【题型】填空题　【知识点】立体几何　【难度】easy
在四面体$ABCD$中，$\angle ACB = \angle ACD = 60^\circ$，$BC \perp CD$，$BC = CD$，则直线$AC$与$BD$的夹角为\underline{\ \ \ \ \ \ \ \ \ \ \ \ }
.

figure1
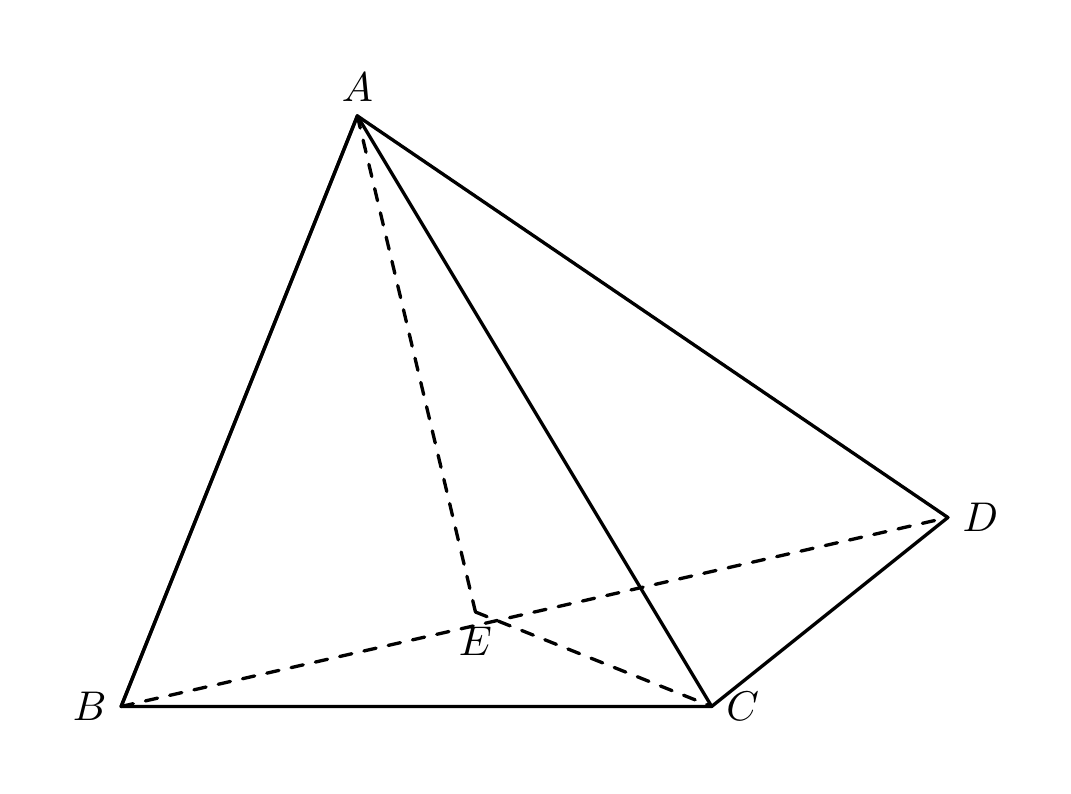
【解答】
【答案】$\boldsymbol{\frac{\pi}{2}}$

\vspace{0.3cm}

\noindent 【详解】设$BD$的中点为$E$，连接$AE$，$CE$，\\
$\because BC = DC$，$\therefore BD \perp CE$，\\
在
$\triangle ACB$与$\triangle ACD$中，$\angle ACB = \angle ACD = 60^\circ$，$AC = AC$，$BC = DC$，\\
$\therefore \triangle ACB \cong \triangle ACD$，$\therefore AB = AD$，又$E$为$BD$的中点，\\
$\therefore BD \perp AE$，又$BD \perp CE$，且$AE \cap CE = E$，$AE$、$CE \subset$平面$ACE$，\\
$\therefore BD \perp$平面$ACE$，又$AC \subset$平面$ACE$，$\therefore AC \perp BD$，\\
所以直线
$AC$与$BD$的夹角为$\frac{\pi}{2}$
.

\vspace{0.3cm}

\noindent 故答案为：$\frac{\pi}{2}$
.